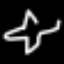
Label: airplane